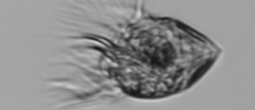
Label: Strombidium_morphotype1